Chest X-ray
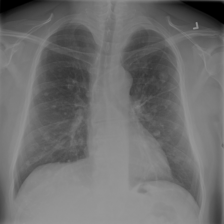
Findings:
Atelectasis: negative
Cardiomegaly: negative
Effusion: negative
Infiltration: negative
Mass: negative
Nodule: positive
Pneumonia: negative
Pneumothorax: negative
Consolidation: negative
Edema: negative
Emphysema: negative
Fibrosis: negative
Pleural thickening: negative
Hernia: negative